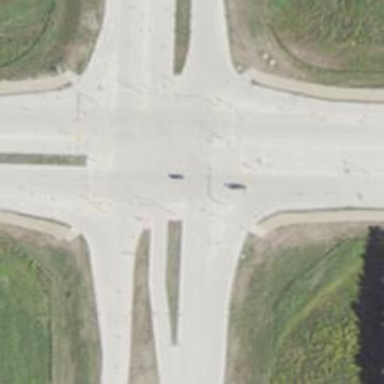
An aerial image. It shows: Crossing on path.